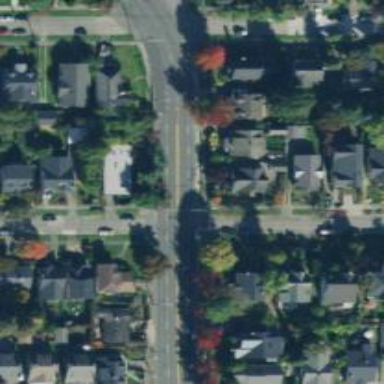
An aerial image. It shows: Secondary road with separate sidewalk.